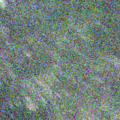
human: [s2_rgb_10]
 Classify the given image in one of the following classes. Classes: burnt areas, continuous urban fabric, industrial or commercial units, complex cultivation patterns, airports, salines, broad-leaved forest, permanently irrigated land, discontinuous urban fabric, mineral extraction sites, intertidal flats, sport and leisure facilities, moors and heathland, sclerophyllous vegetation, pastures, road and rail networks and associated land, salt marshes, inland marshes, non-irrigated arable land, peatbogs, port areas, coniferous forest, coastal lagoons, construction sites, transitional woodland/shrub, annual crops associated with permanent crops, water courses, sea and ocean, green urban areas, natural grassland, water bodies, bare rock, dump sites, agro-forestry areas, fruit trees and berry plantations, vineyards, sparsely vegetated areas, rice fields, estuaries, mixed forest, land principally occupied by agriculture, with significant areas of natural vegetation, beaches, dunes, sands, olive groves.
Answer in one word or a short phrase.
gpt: water bodies